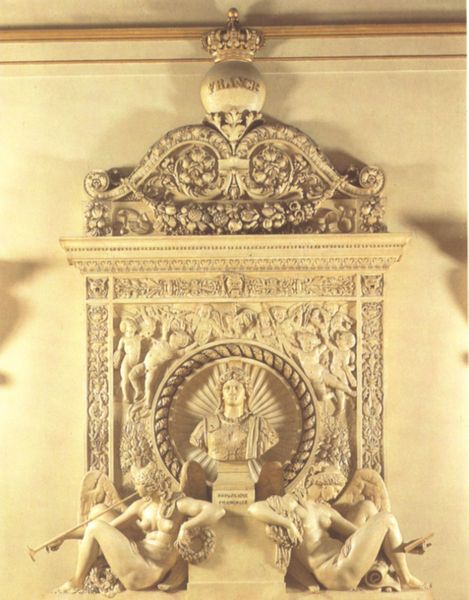
Titel: Die Geschichte und der Ruhm
Künstler: Antonin Marie Moine
Standort: Paris, Assemblée Nationale (EU - F - Ile-de-France)
Schlagwörter: akt, mann, nackt, schatten, frauen, sitzen, blumen, braun, frau, grau, marmor, weiss, dach, ornament, stein, figur, sitzend, decke, girlande, krone, renaissance, kreis, rund, engel, früchte, ranken, statue, relief, schrift, kaiser, thron, büste, bronze, nacktheit, maske, buch, sex, kugel, kranz, lorbeerkranz, rüstung, altar, rom, girlanden, voluten, grab, gips, posaune, putten, globus, putti, alabaster, grabmal, gedenkstein, wnd, trompete, epitaph, masken, dacj, ruhm, rollwerk, schalmei, kider, #fama